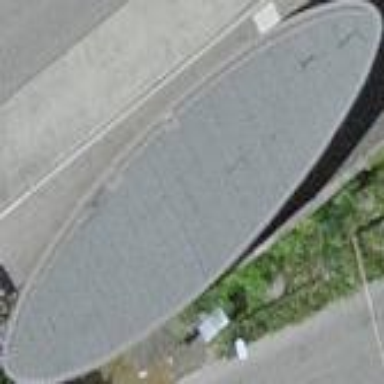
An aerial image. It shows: Shelter for public transport located on roof of building.